Question: I have multiple lines draw in different positions.
For example:
'''
canvas.drawLine(startXLine1 ,stopXLine1, startYLine1, stopYLine1, paint)
canvas.drawLine(startXLine2 ,stopXLine2, startYLine2, stopYLine2, paint)
'''
I want a gradient like this for each line:

When I try this, I don't have this effect, but the gradient with this direction blue(left) ---> white(right)
Like this: <URL>
'''
Shader shader = new LinearGradient(startXLine1, startYLine1, stopXLine1, stopYLine1, res.getColor(R.color.blue), res.getColor(R.color.white), Shader.TileMode.CLAMP);
paint.setShader(shader);
'''
Someone can help me with this?
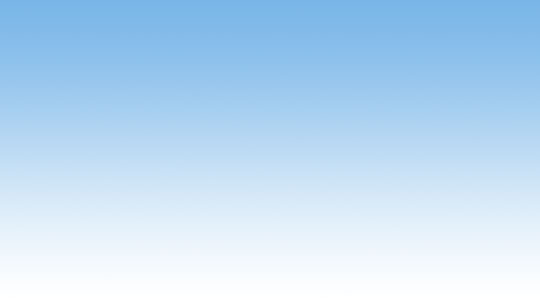
Answer: To fill the background like in your image:
'''
Shader shader = new LinearGradient(0, 0, 0, h /*canvas height*/, res.getColor(R.color.blue), res.getColor(R.color.white), Shader.TileMode.MIRROR /*or REPEAT*/);
paint.setShader(shader);
'''